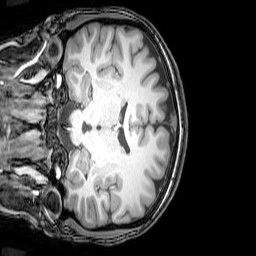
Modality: T1w
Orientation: coronal
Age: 25
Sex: female
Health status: healthy
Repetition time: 0.081 s
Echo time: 0.037 s